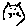
Label: cat